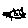
Label: cat